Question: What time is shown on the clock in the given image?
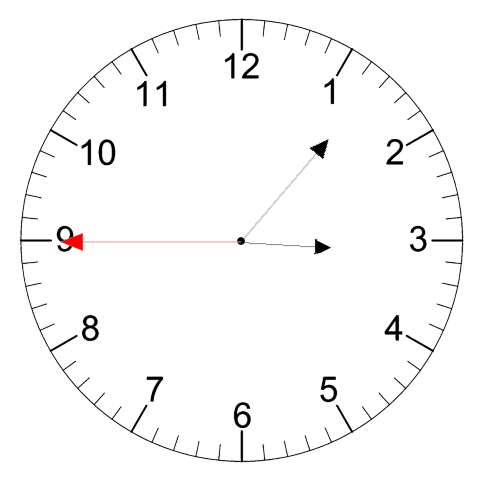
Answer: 03:06:45